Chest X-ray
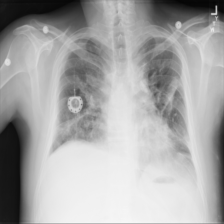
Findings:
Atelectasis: positive
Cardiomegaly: negative
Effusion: negative
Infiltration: positive
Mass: negative
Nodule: negative
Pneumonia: negative
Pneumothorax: negative
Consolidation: negative
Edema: negative
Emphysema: negative
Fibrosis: negative
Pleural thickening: negative
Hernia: negative